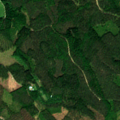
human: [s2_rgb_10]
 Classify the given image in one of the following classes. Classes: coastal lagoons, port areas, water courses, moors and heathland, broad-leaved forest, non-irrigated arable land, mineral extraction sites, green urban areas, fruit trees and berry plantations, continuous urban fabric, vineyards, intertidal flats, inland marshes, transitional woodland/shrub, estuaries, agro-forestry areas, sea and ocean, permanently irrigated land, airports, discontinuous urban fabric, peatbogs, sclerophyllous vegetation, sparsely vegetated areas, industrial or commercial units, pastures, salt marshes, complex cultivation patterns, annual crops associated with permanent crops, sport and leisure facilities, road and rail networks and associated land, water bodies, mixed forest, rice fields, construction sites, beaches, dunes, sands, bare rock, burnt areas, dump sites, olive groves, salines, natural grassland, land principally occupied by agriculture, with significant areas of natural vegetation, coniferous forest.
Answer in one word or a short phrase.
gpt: non-irrigated arable land, coniferous forest, mixed forest